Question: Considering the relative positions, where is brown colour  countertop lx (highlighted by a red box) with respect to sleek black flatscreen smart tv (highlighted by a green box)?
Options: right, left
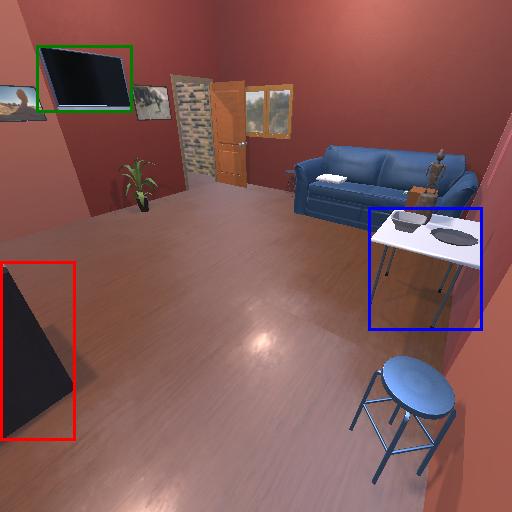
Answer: right